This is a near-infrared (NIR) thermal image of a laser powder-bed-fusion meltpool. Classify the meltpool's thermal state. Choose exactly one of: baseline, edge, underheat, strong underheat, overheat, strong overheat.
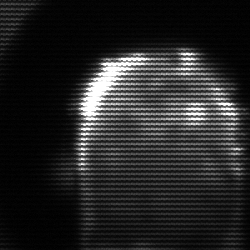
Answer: baseline